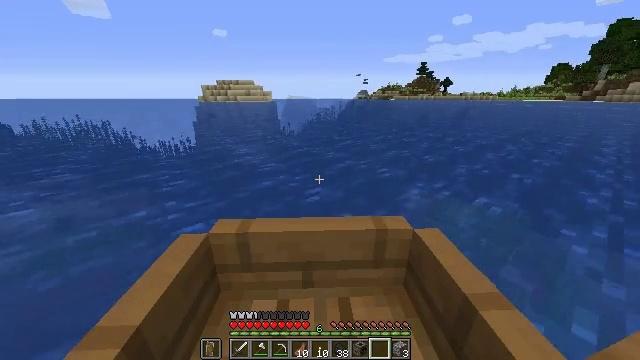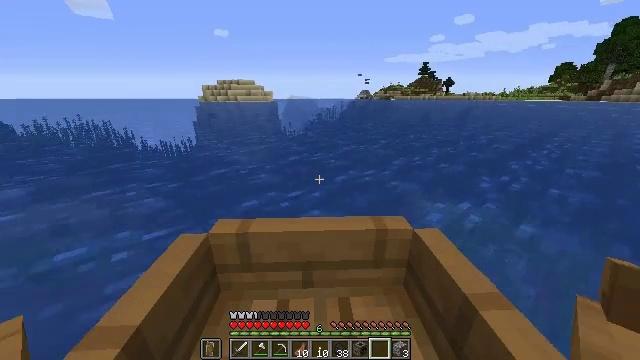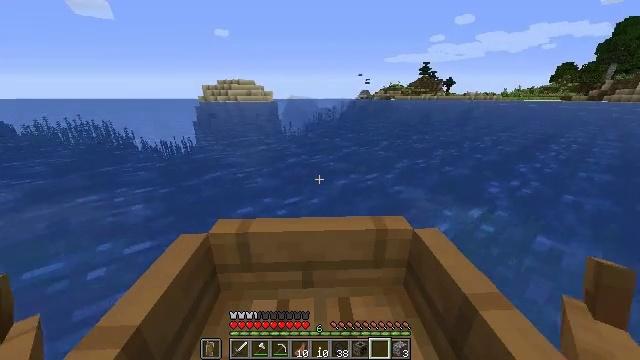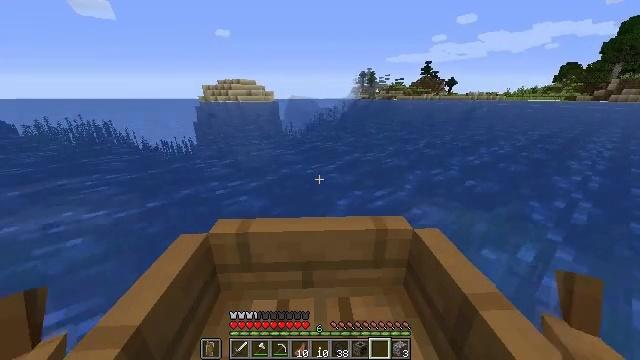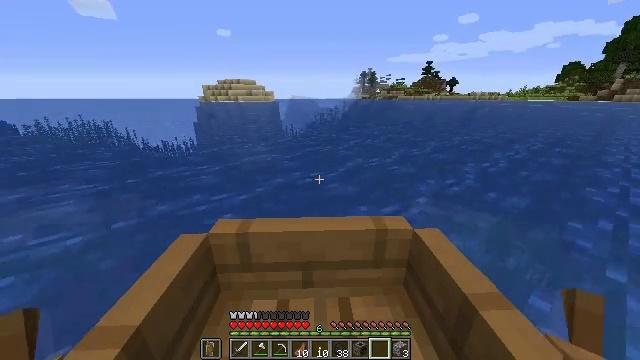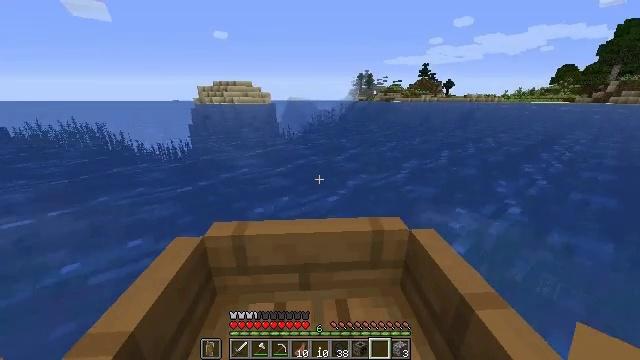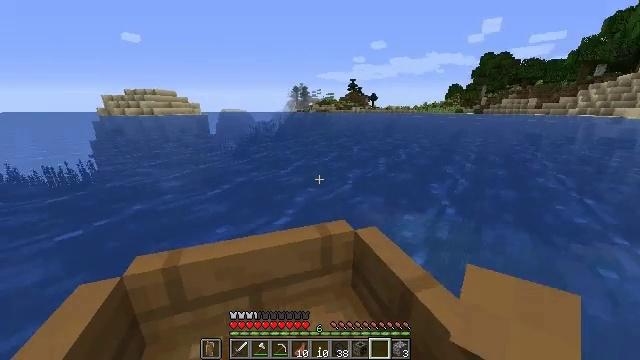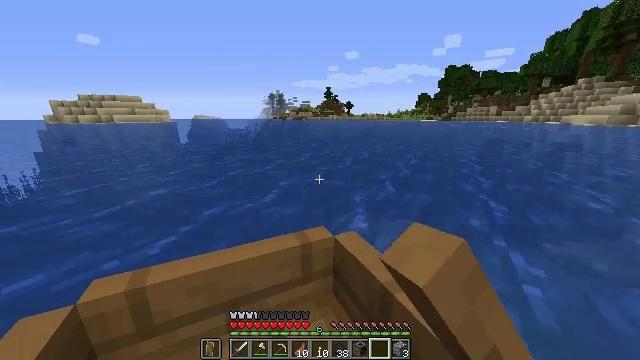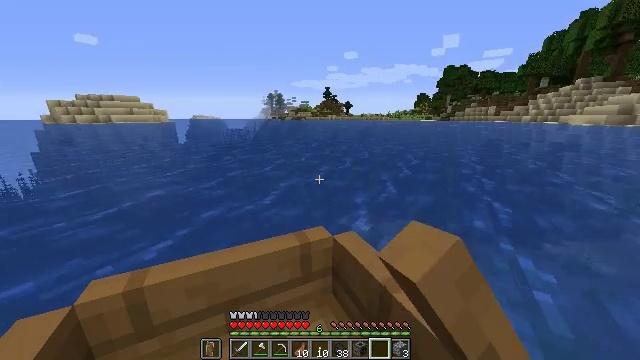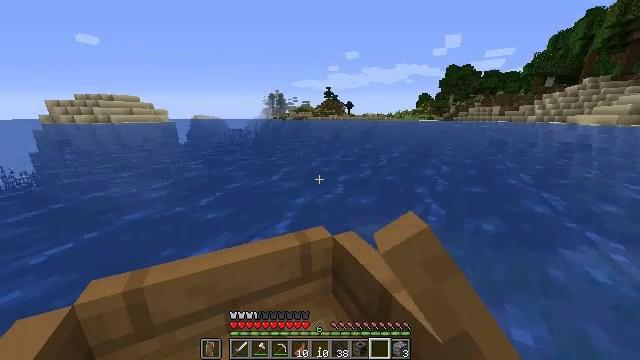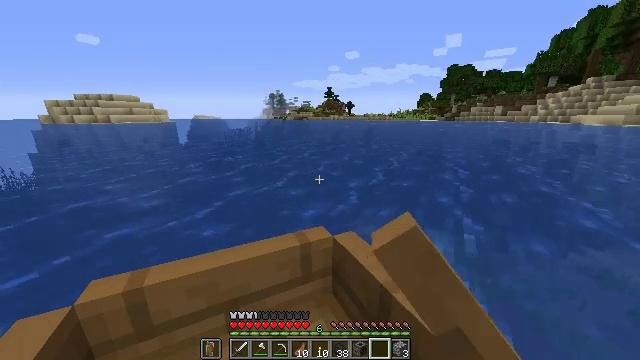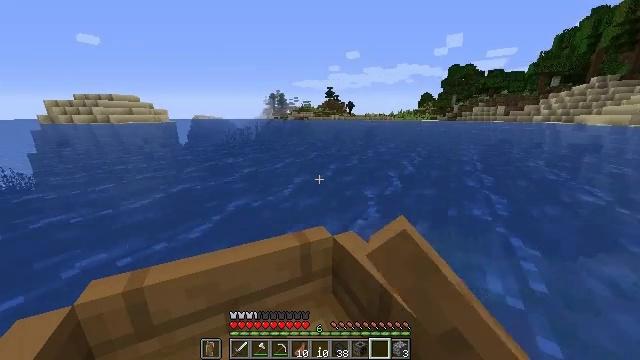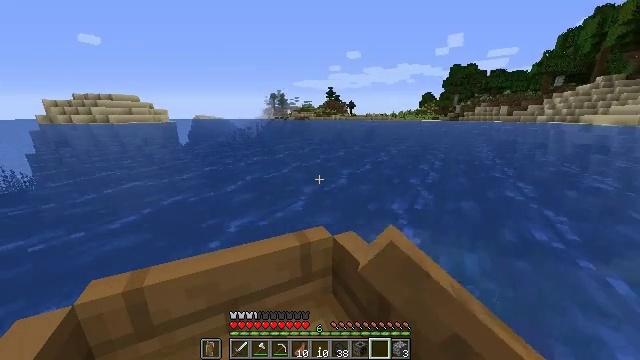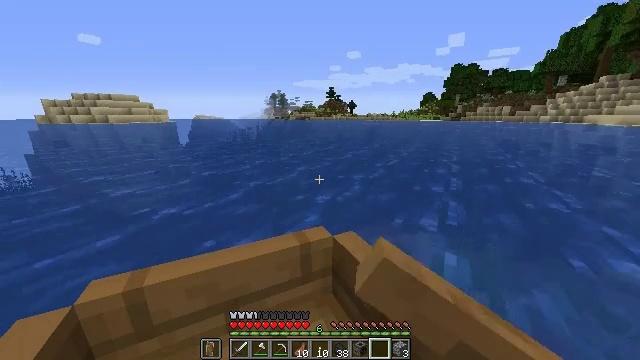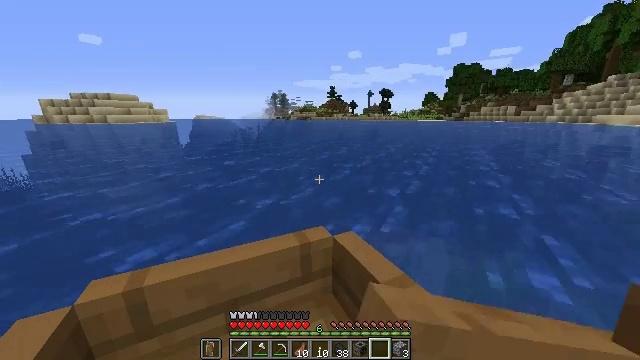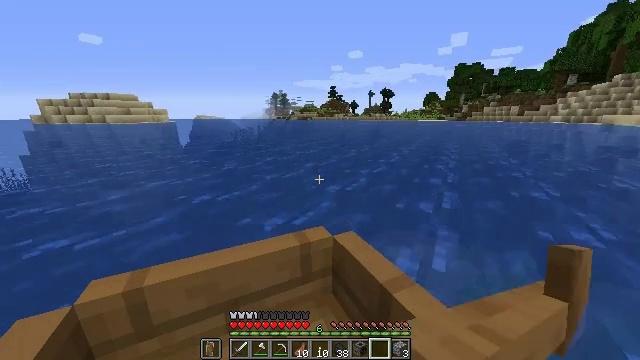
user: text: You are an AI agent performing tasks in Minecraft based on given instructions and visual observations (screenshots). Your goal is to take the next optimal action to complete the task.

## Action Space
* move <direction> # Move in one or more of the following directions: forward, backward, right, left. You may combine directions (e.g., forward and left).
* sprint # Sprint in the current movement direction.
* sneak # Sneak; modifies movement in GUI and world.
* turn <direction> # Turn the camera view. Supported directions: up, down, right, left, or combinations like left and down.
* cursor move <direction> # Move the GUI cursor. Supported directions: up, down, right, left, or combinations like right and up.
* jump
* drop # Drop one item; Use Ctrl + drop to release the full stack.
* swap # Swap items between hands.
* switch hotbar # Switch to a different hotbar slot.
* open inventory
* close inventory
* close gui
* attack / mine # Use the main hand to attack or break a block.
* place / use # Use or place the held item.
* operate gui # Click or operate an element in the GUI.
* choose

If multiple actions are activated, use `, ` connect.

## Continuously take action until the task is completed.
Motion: motion action
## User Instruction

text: Collect sugar cane near water sources.
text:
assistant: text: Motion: move forward
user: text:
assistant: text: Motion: move forward
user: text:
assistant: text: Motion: move forward
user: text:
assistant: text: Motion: move forward
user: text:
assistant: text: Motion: move forward, turn right
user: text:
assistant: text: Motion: move forward, turn right and up
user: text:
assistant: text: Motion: move forward, turn right and up
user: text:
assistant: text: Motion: move forward
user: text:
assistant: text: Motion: move forward
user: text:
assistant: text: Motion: move forward
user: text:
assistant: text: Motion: move forward
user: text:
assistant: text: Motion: move forward
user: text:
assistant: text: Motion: move forward
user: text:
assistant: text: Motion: move forward
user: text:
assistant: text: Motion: move forward
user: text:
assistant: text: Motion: move forward
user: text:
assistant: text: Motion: move forward
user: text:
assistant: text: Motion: move forward
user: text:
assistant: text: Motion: move forward
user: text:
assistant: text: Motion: move forward
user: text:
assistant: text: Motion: move forward
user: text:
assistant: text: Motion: move forward
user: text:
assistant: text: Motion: move forward
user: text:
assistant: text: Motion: move forward
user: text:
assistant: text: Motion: move forward
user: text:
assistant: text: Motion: move forward
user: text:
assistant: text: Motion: move forward
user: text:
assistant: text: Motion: move forward
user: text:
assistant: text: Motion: move forward
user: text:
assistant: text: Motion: move forward